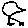
Label: bird